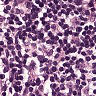
Metastatic tissue present: no